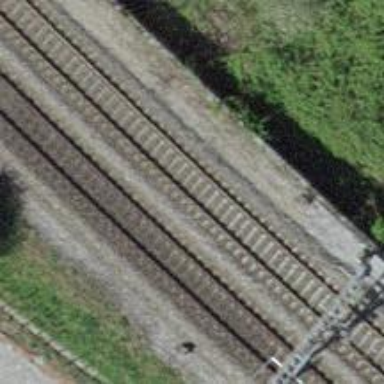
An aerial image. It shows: Single railway track with electrification through contact line.